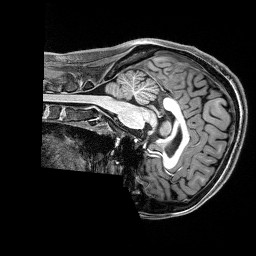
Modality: T1w
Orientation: sagittal
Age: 24
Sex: female
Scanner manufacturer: siemens
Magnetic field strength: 3 T
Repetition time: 2.8 s
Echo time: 0.00212 s